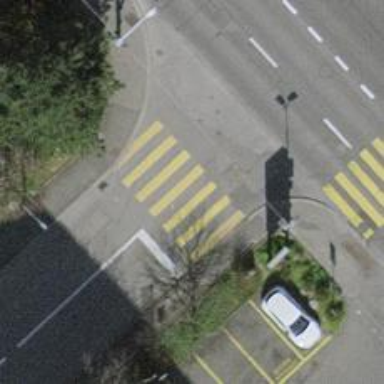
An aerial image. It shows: Crossing with traffic signals.